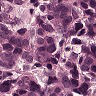
Metastatic tissue present: yes